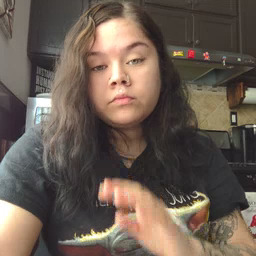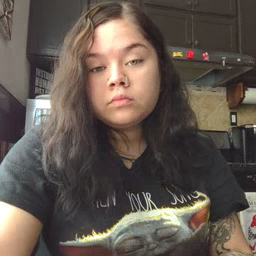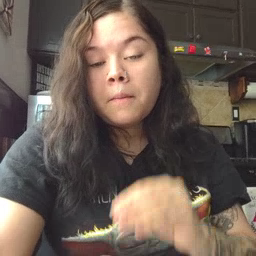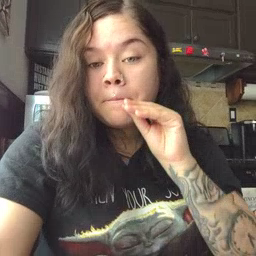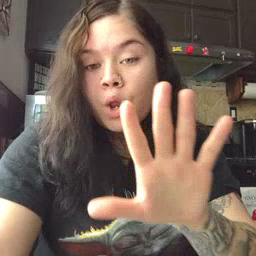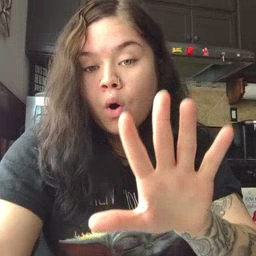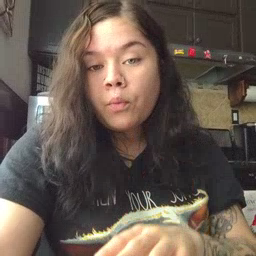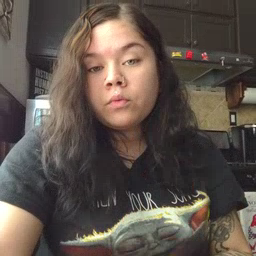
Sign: blow